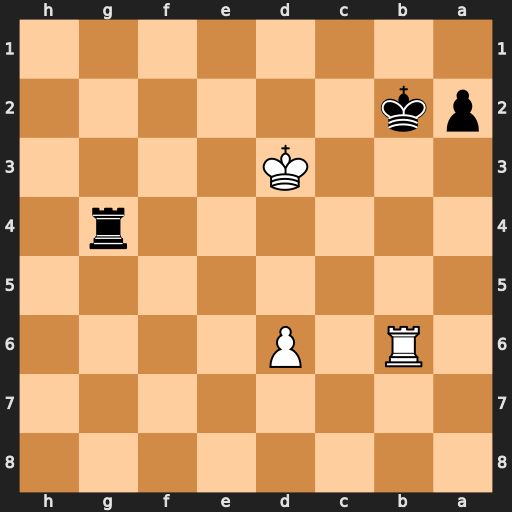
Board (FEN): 8/8/1R1P4/8/6r1/3K4/pk6/8
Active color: b
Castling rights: -
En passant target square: -
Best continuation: Ka3 Ra6+ Ra4 Rxa4+ Kxa4 Kc2 a1=Q